Field crop: maize
Growth stage: 1
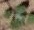
Species: chenopodium